Question: I am trying to strip my tags because someone keeps hacking my website by using the old ">blah as their username. For some reason my 'strip_tags()' is not stripping the tags, but the 'addslashes()' is working.
I don't know if I left off a bracket - but here is the code:
'''
public function register() {
$correct = false;
try {
$con = new PDO( DB_DSN, DB_USERNAME, DB_PASSWORD );
$con->setAttribute( PDO::ATTR_ERRMODE, PDO::ERRMODE_EXCEPTION );
$this->username = strip_tags($this->username);
$this->username = addslashes($this->username);
$sql = "INSERT INTO User_Agents(username, password) VALUES(:username, :password)";
$stmt = $con->prepare( $sql );
$stmt->bindValue( "username", $this->username, PDO::PARAM_STR );
$stmt->bindValue( "password", hash("sha256", $this->password . $this->salt), PDO::PARAM_STR );
$stmt->execute();
return "Registration Successful <br/> <a href='index.php'>Login Now</a>";
}catch( PDOException $e ) {
return $e->getMessage();
}
}
'''
This is what it turns out to when it goes into my database:

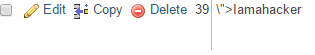
Answer: Simply disallowing usernames that can lead to problems might be a more simple/efficient solution. For example a 'preg_match("/^[a-zA-Z0-9\._]+$/", $username)' would allow you to reject usernames that contain other characters than letters, digits, dots, or underscores.